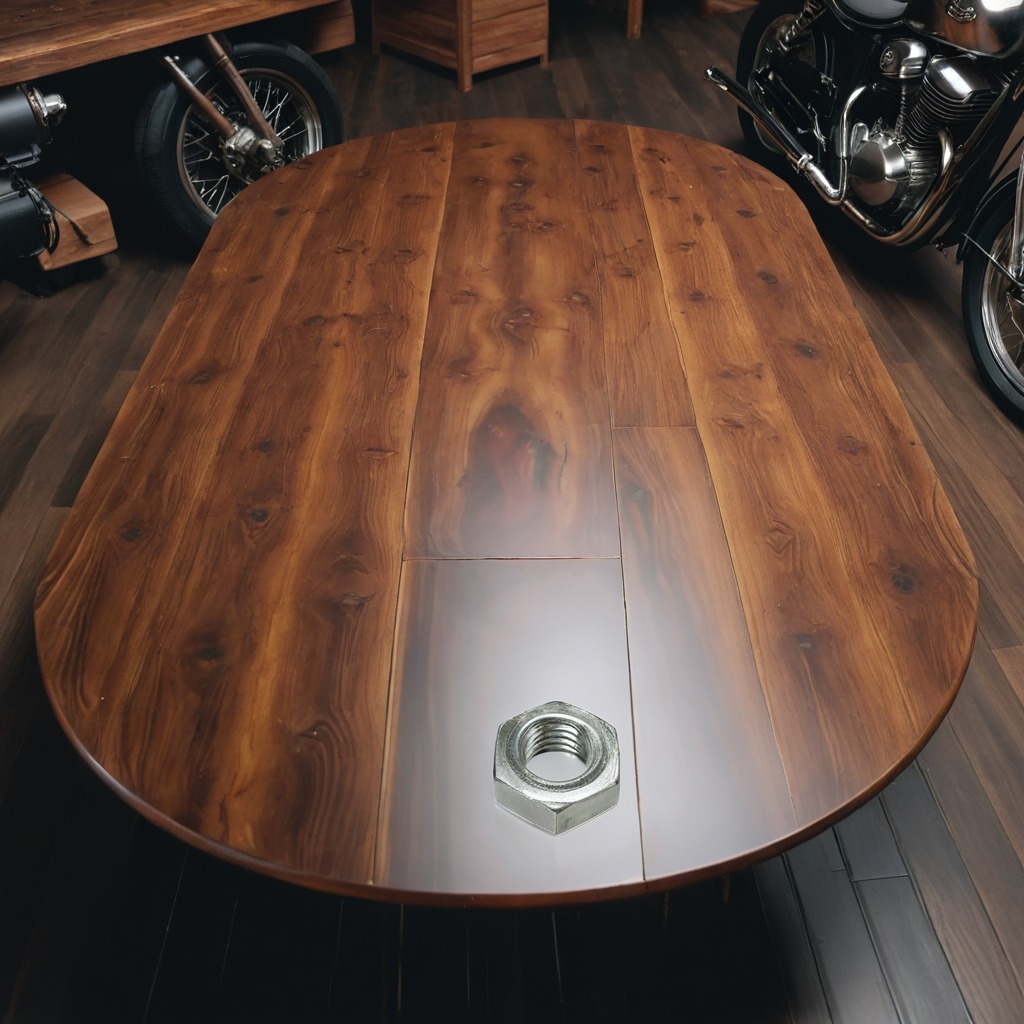
A metal nut lies on an oil-spilled wooden table in a vintage motorcycle garage.